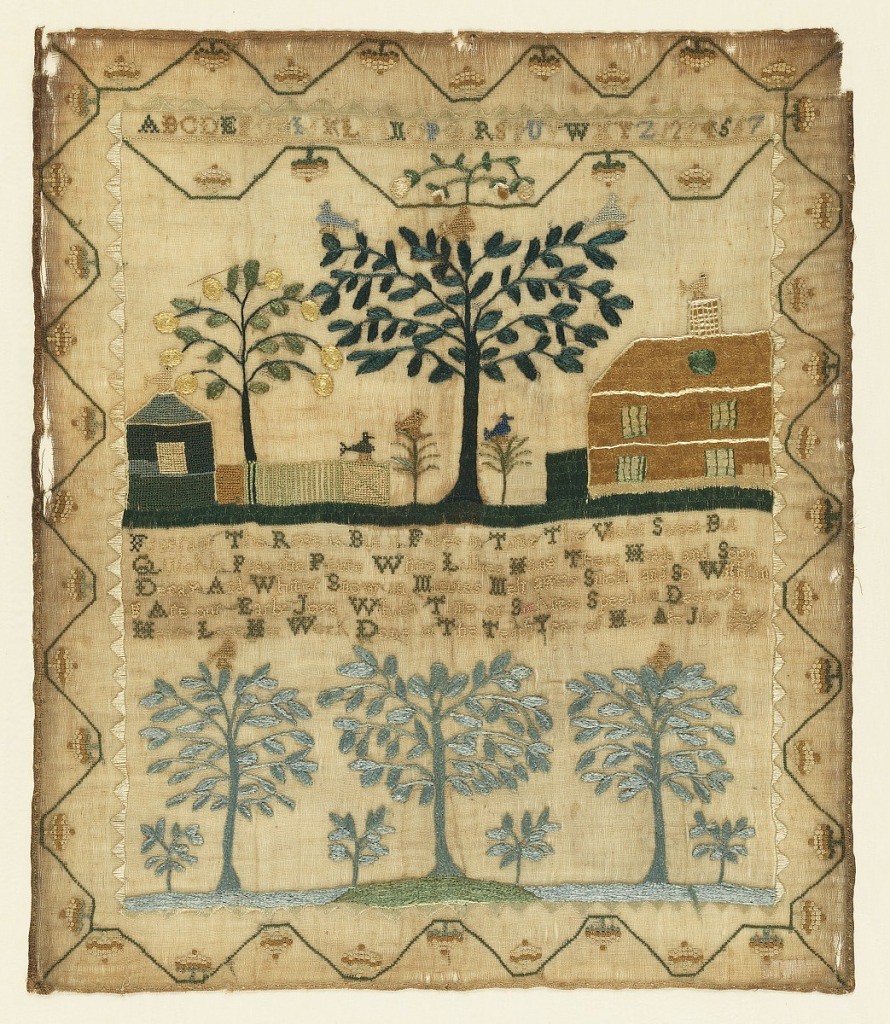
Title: Sampler
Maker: Hetty Lees, American
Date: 1799
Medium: silk embroidery on linen foundation Technique: embroidered in rococo, satin and cross stitches on plain weave foundation
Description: Sampler with two scenes, a verse and inscription, and a stylized acorn border on four sides. The upper scene shows a house, another small building with a fence, a large branching tree and a smaller fruit tree, with birds. A single alphabet and set of numerals at the very top. The lower register shows three green trees side by side, with smaller trees in the spaces between. The two scenes are separated by the following lines:
Fragrant the rose is but it fades in time
the violet sweet but quickly past its prime
while lilies hang their heads and soon decay
and whither snow in minutes melt away
such and so with'ring are our early joys
which time or sickness speedily destroys

Hetty Lees Her Work Done in the Tenth Year of Her Age July the 17 1799